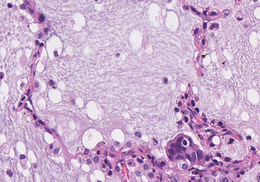
Tumor epithelial tissue: yes
Tumor-associated stroma tissue: yes
Normal tissue: no